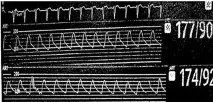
174/92 mmHg at the distal end of descending aorta, respectively (J).
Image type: chart (chart)